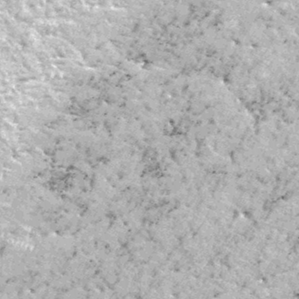
Label: frost